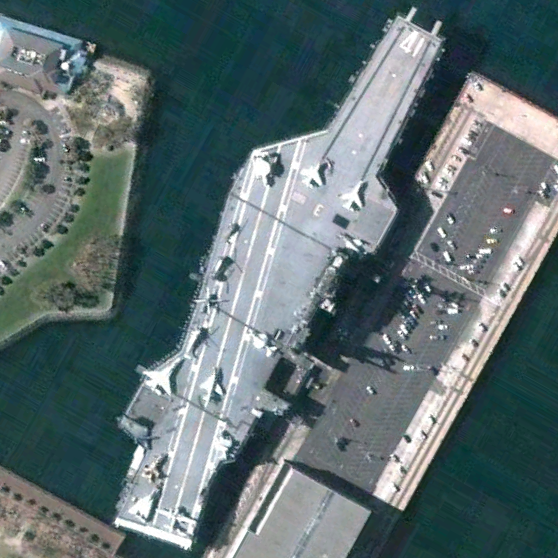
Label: Midway-class_aircraft_carrier